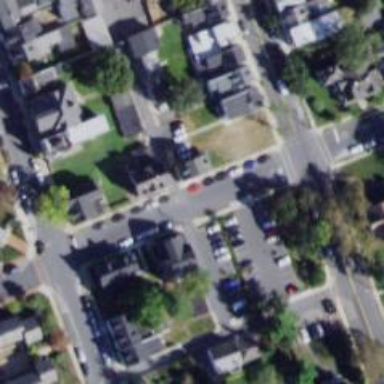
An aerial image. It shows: Parking space.